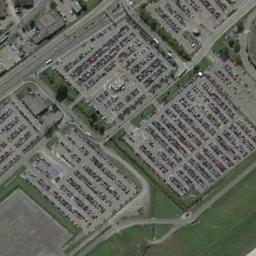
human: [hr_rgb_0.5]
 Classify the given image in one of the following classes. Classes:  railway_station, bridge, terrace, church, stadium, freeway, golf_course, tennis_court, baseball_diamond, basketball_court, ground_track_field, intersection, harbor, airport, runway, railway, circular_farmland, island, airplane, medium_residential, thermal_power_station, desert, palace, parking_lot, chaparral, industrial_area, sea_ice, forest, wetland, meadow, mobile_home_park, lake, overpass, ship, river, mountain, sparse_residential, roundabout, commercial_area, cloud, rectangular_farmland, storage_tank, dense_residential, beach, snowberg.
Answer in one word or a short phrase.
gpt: parking_lot